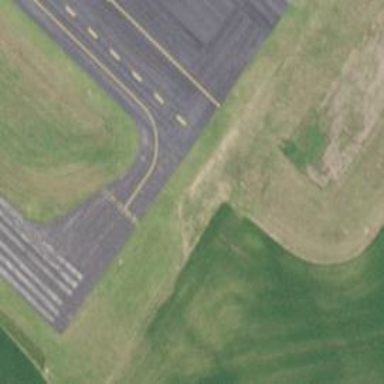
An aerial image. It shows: View of taxiway at the airport.